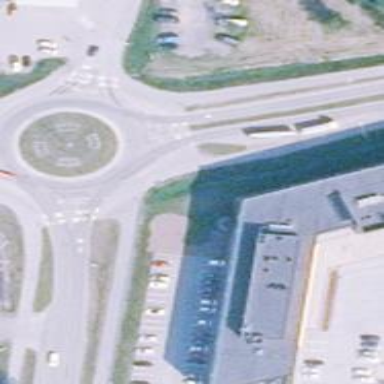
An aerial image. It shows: Asphalt road that is secondary route leading to roundabout.